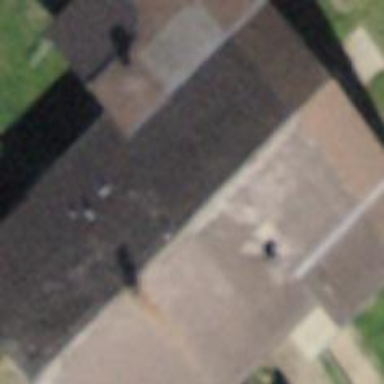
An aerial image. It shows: Farm building.